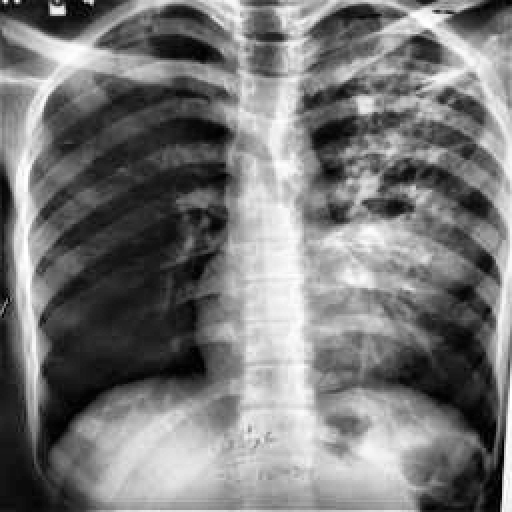
Finding: TUBERCULOSIS